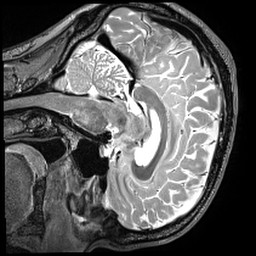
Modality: T2w
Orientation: sagittal
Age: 46
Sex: male
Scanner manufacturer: siemens
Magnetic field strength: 3 T
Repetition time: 3.2 s
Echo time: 0.56 s